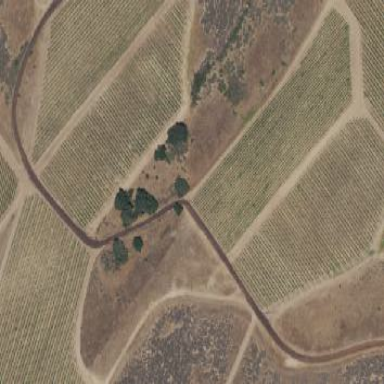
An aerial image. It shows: Unique farmland featuring vineyard where grapes are grown.